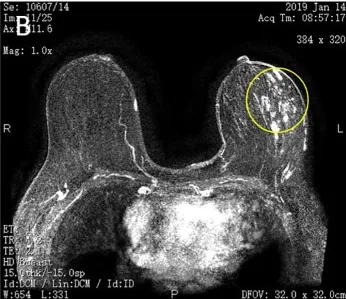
Magnetic resonance imaging (MRI) of bilateral breasts. (B) Four cycles of TEC.
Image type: radiology (mri)